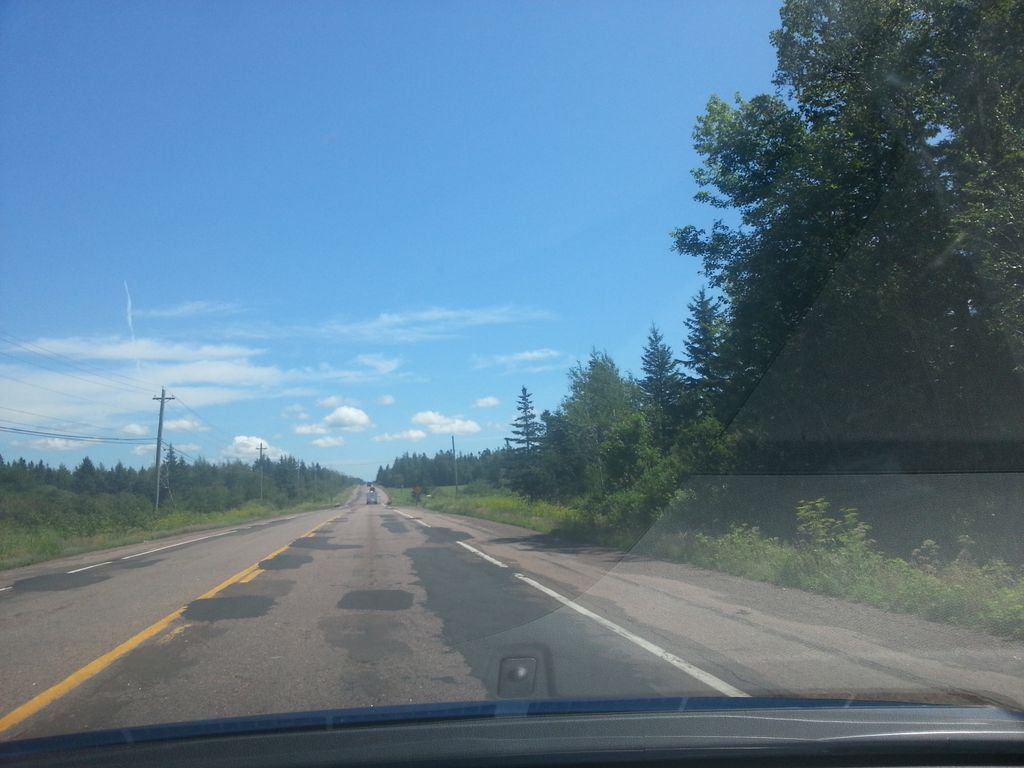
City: charlottetown